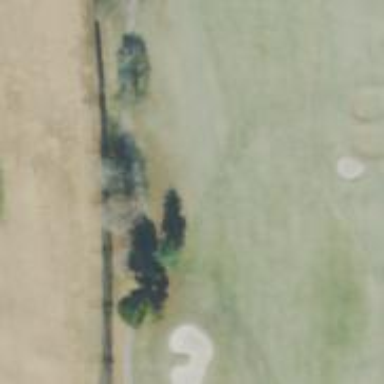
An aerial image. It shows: Golf fairway in the image.